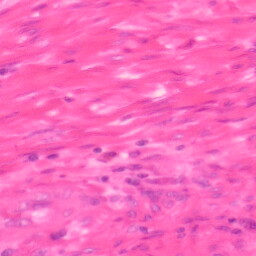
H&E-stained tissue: Colon